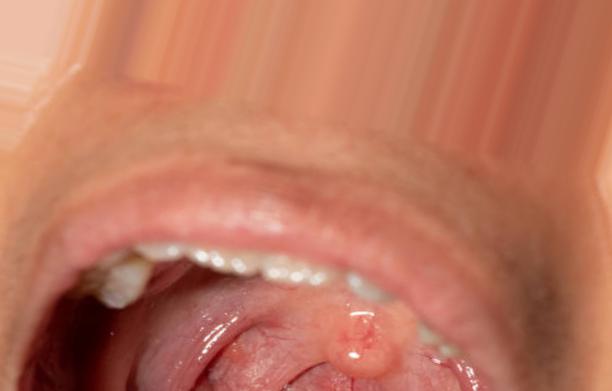
Condition: Mouth Ulcer